The trace is the raw vibration amplitude of a rotating bearing as a function of time. Classify the bearing condition as one of: normal, inner_race, outer_race, ball.
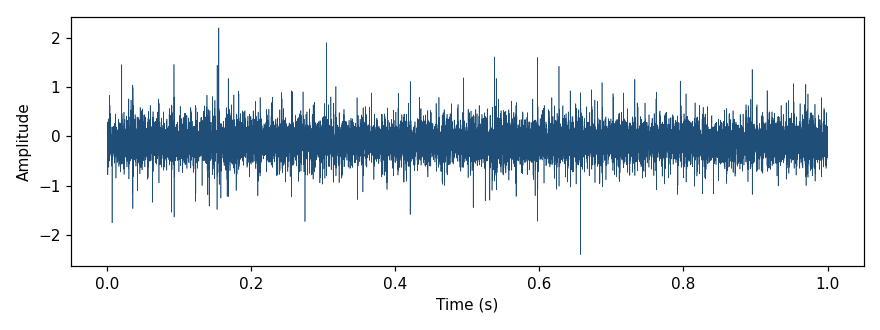
Answer: inner_race